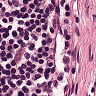
Metastatic tissue present: no